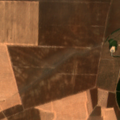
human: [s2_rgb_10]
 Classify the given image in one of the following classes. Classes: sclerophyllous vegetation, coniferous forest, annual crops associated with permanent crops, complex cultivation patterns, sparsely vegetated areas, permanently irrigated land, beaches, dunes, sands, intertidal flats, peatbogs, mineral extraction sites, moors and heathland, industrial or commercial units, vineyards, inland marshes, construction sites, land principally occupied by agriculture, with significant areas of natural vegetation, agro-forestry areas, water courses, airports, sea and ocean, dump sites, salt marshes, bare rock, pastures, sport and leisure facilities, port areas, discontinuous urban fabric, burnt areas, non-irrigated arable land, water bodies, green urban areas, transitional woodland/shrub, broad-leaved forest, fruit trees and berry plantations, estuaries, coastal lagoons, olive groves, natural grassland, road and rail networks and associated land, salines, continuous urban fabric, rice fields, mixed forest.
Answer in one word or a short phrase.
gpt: non-irrigated arable land, permanently irrigated land, olive groves